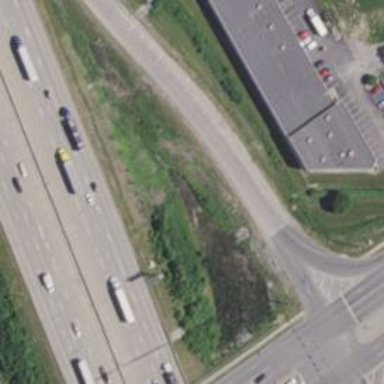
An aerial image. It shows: Onramp at motorway link.